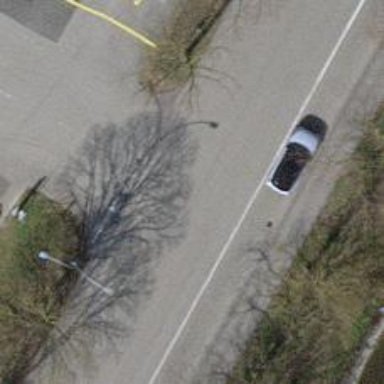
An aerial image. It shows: Asphalt footpath with unmarked crossing.